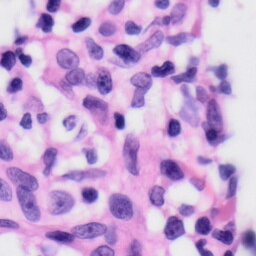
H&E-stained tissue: Skin